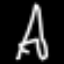
Label: The Eiffel Tower